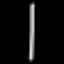
Label: line